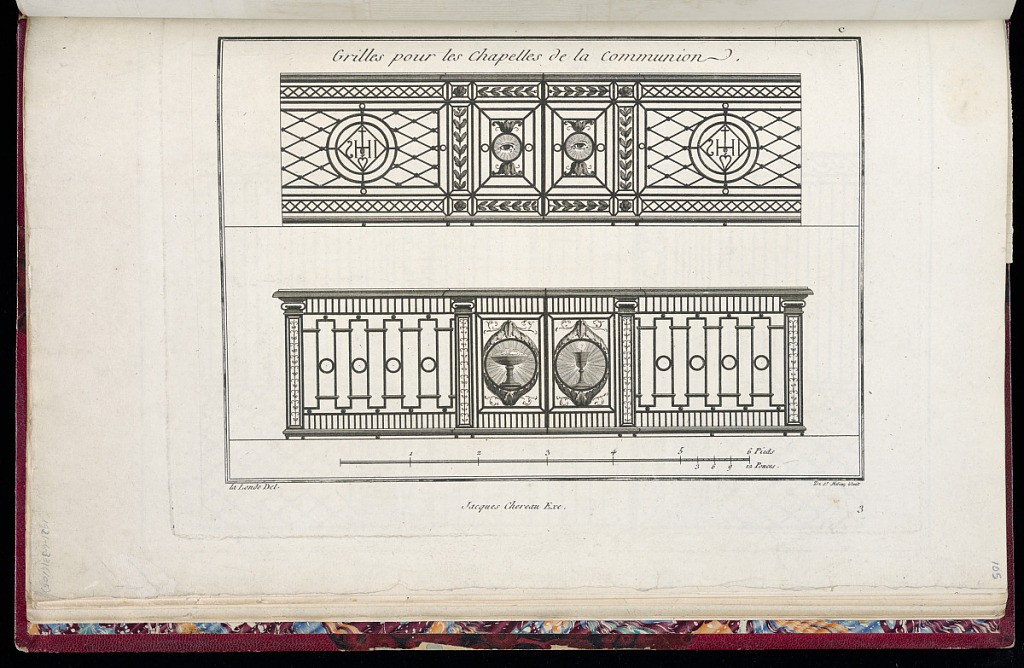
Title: Grilles pour les Chapelles de la Communion
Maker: Richard de Lalonde, French, active 1780–96
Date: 1789
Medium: Etching on off-white laid paper
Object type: Print
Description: Designs for two low gates, decorated with religious iconography. The plate is signed and numbered.